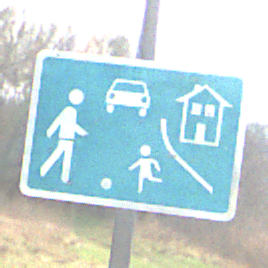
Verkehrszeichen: BeginnVerkehrsberuhigterBereich
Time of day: MorningAfternoon
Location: Outdoor (Nature)
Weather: PartlyCloudy
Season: NotSpecified
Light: Natural